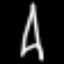
Label: The Eiffel Tower